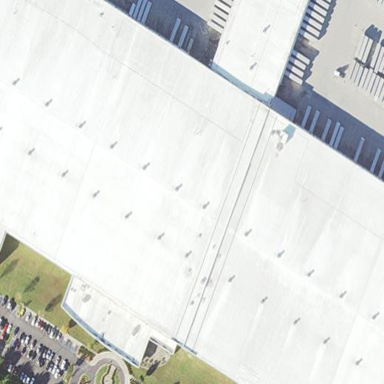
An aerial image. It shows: Industrial building.